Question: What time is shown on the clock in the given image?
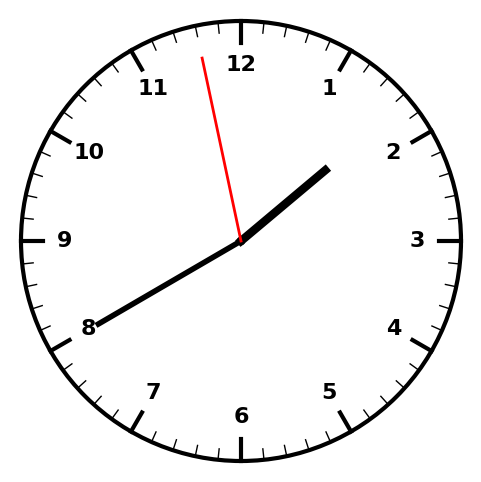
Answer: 01:39:58